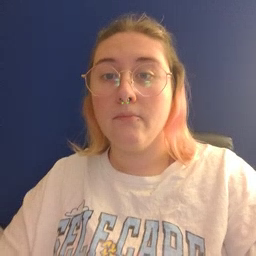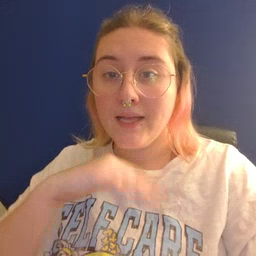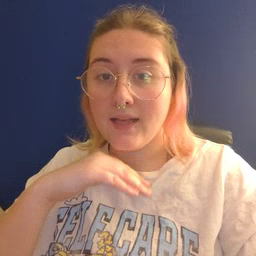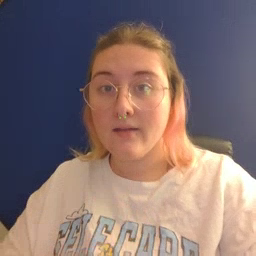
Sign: pig